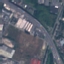
Label: Highway